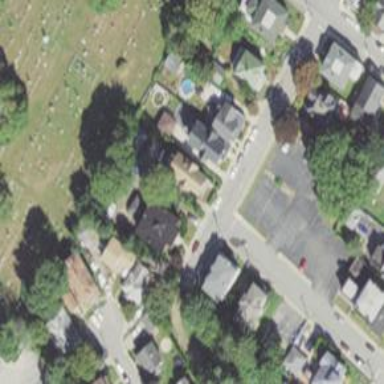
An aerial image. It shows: Residential driveway serving as service road.